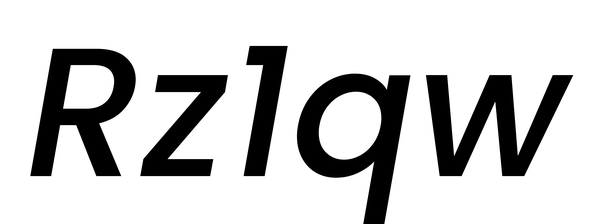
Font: Poppins-MediumItalic